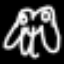
Label: frog